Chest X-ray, PA view. Patient: 58 years old, sex M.
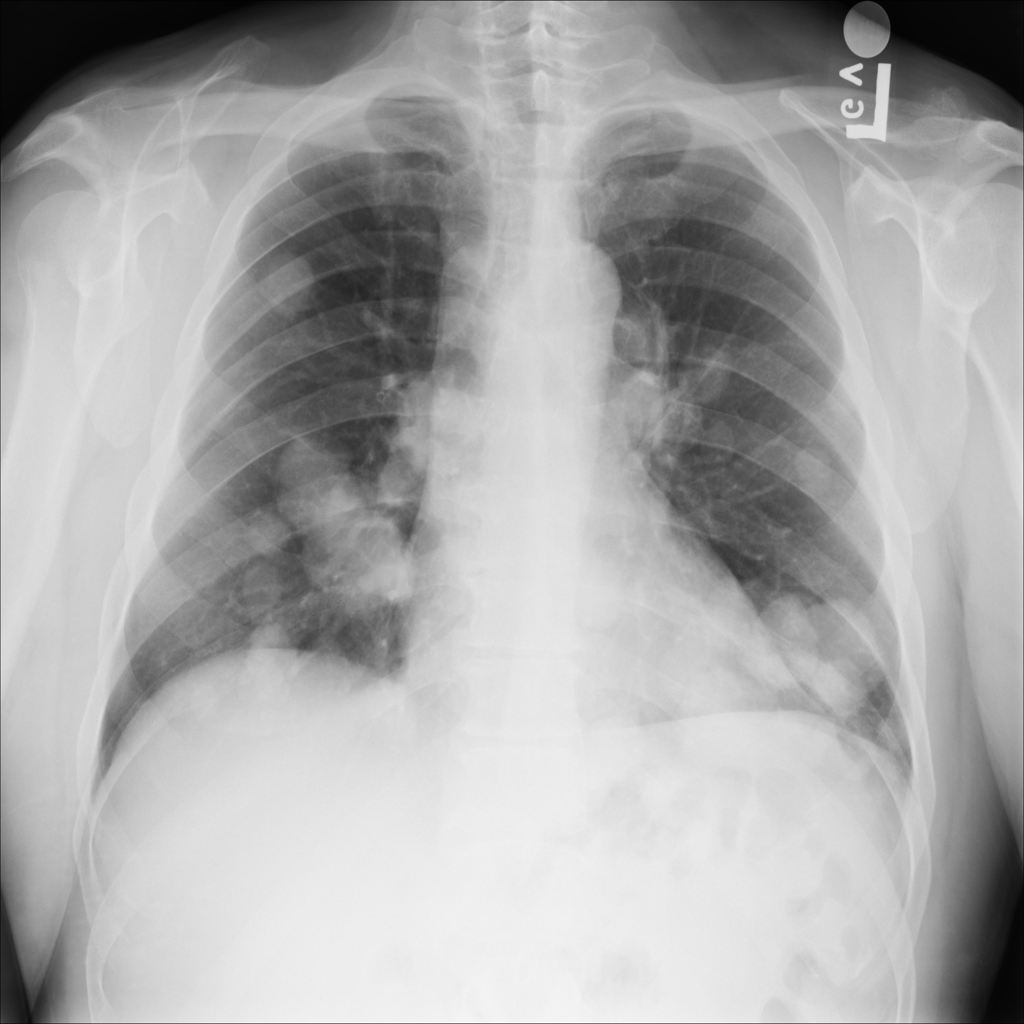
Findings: No Finding